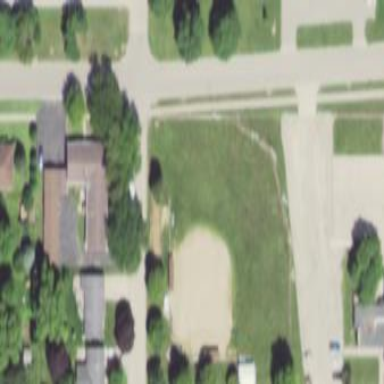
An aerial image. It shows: Baseball pitch for leisure land activities.